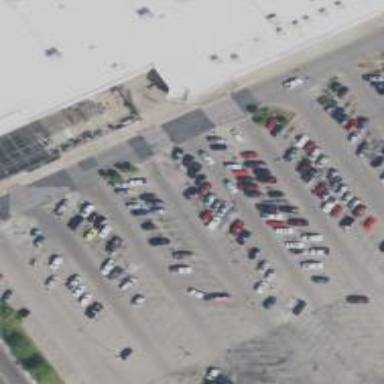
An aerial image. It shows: Parking space.